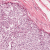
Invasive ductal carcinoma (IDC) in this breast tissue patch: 0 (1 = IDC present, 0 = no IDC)